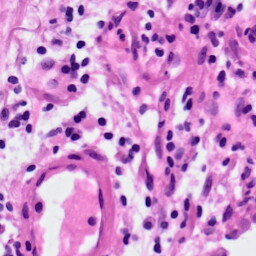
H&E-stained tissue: Lung